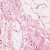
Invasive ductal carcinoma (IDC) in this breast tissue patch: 0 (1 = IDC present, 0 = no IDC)